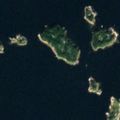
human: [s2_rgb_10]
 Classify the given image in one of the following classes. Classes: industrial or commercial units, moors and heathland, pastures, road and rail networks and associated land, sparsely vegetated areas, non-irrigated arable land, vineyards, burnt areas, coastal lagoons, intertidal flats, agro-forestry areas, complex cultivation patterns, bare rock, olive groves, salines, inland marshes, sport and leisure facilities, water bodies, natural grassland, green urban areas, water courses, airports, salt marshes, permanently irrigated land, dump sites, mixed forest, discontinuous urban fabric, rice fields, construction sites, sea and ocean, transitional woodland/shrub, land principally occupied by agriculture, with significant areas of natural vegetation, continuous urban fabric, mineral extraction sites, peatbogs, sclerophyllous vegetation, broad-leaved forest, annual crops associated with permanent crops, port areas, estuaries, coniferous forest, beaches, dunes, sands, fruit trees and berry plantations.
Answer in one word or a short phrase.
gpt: sea and ocean